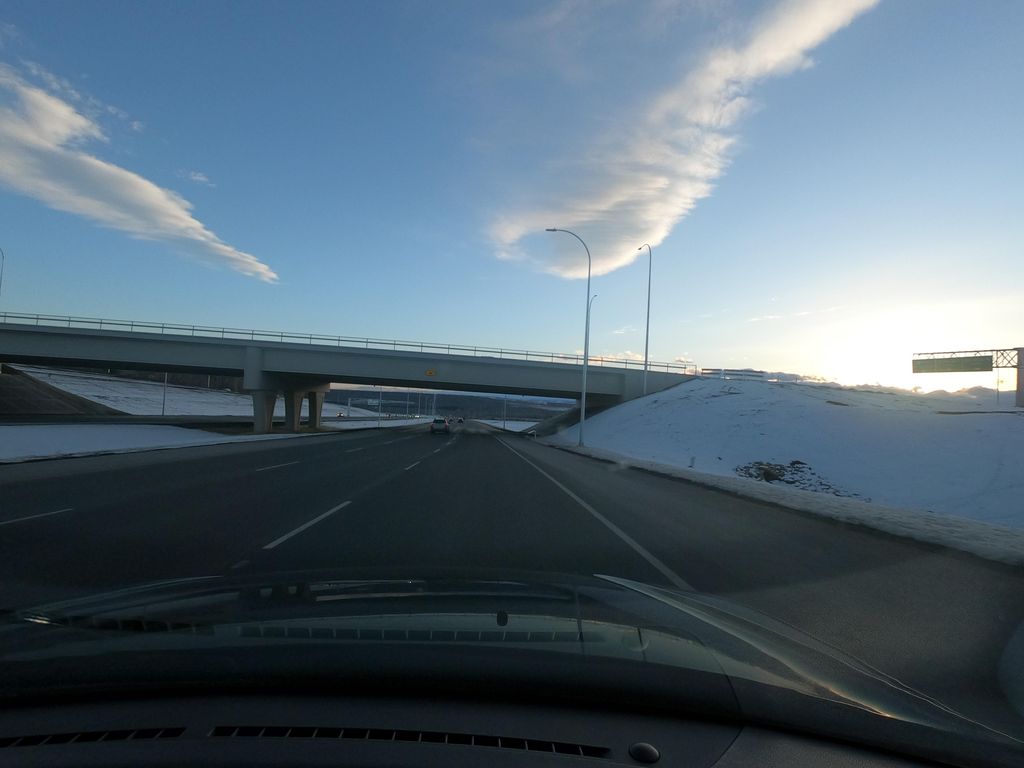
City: calgary